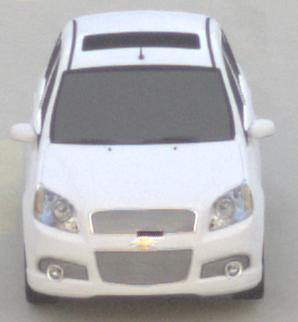
Make: Chevrolet
Model: Aveo 1.2
Detailed model: Aveo
Model produced from: 2008/06
Model produced until: 2011/01
Doors: 3
Color: white
Road condition: dry road
Daytime: sunrise or sunset
Contrast: low contrast